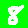
Digit: 8